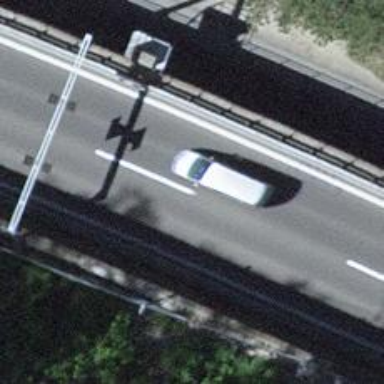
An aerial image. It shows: Asphalt motorway.